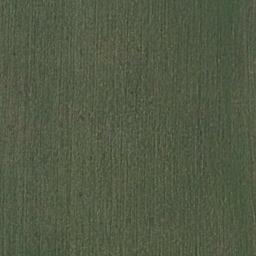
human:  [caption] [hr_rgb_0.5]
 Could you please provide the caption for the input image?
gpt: There are some thin lines in the meadow .

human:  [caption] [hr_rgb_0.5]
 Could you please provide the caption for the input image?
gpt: This meadow has evenly distributed dense grasses .

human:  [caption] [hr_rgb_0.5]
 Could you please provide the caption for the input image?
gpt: The entire image is dominated by grass .

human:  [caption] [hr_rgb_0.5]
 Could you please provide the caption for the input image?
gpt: The meadow is consist of green grass and dry grass .

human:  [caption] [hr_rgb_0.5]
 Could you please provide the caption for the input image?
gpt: A green and smooth meadow with many stripes .